Question: I am using capistrano and get this error message:
'''
Please install the pg adapter: 'gem install activerecord-pg-adapter' (cannot load such file -- active_record/connection_adapters/pg_adapter)
'''
I have removed the gem 'pg' from my Gemfile and 'bundle install'd . I don't see the pg gem in my Gemfile.lock. I have also changed my production db to a sqlite3 adapter. Why is Rails 3.2 / Capistrano / Bundler asking for this? I'm not using it and not in Gemfile.lock and how do I resolve it? I am using ubuntu 12.04 on server that this is happening on.
thx in advance
Also, when I run what it tells me to run, I get:
'''
deploy@oahu:~$ gem install activerecord-pg-adapter
ERROR: Could not find a valid gem 'activerecord-pg-adapter' (>= 0) in any repository
^CERROR: Interrupted
deploy@oahu:~$ '''
** edit 1 **
from root of app
'''
Fri Mar 22$ grep -ri 'pg-adapter' *
Fri Mar 22$
'''
database.yml
'''
development:
adapter: sqlite3
database: db/development.sqlite3
pool: 5
timeout: 5000
# Warning: The database defined as "test" will be erased and
# re-generated from your development database when you run "rake".
# Do not set this db to the same as development or production.
test:
adapter: sqlite3
database: db/test.sqlite3
pool: 5
timeout: 5000
production:
adapter: sqlite3
database: db/production.sqlite3
pool: 5
timeout: 5000
'''
here's a screenshot of the database.yml file on github:

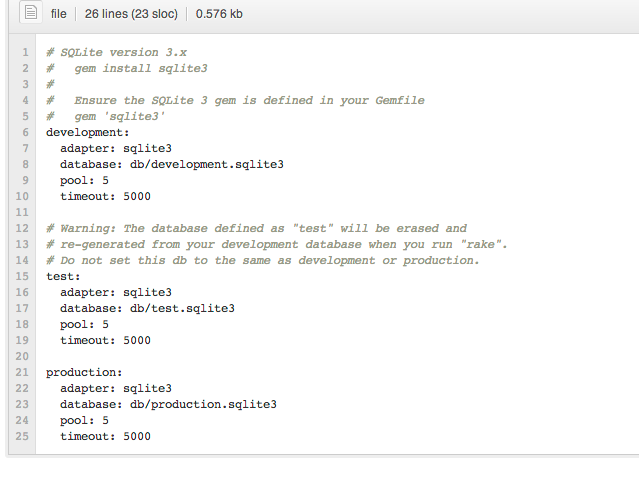
Answer: Check your 'database.yml'. You probably have an entry in it called 'pg-adapter', when the correct adapter for Postgres is 'postgresql'. If you remove or replace that, this should work.